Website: crate-barrel
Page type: account-selection
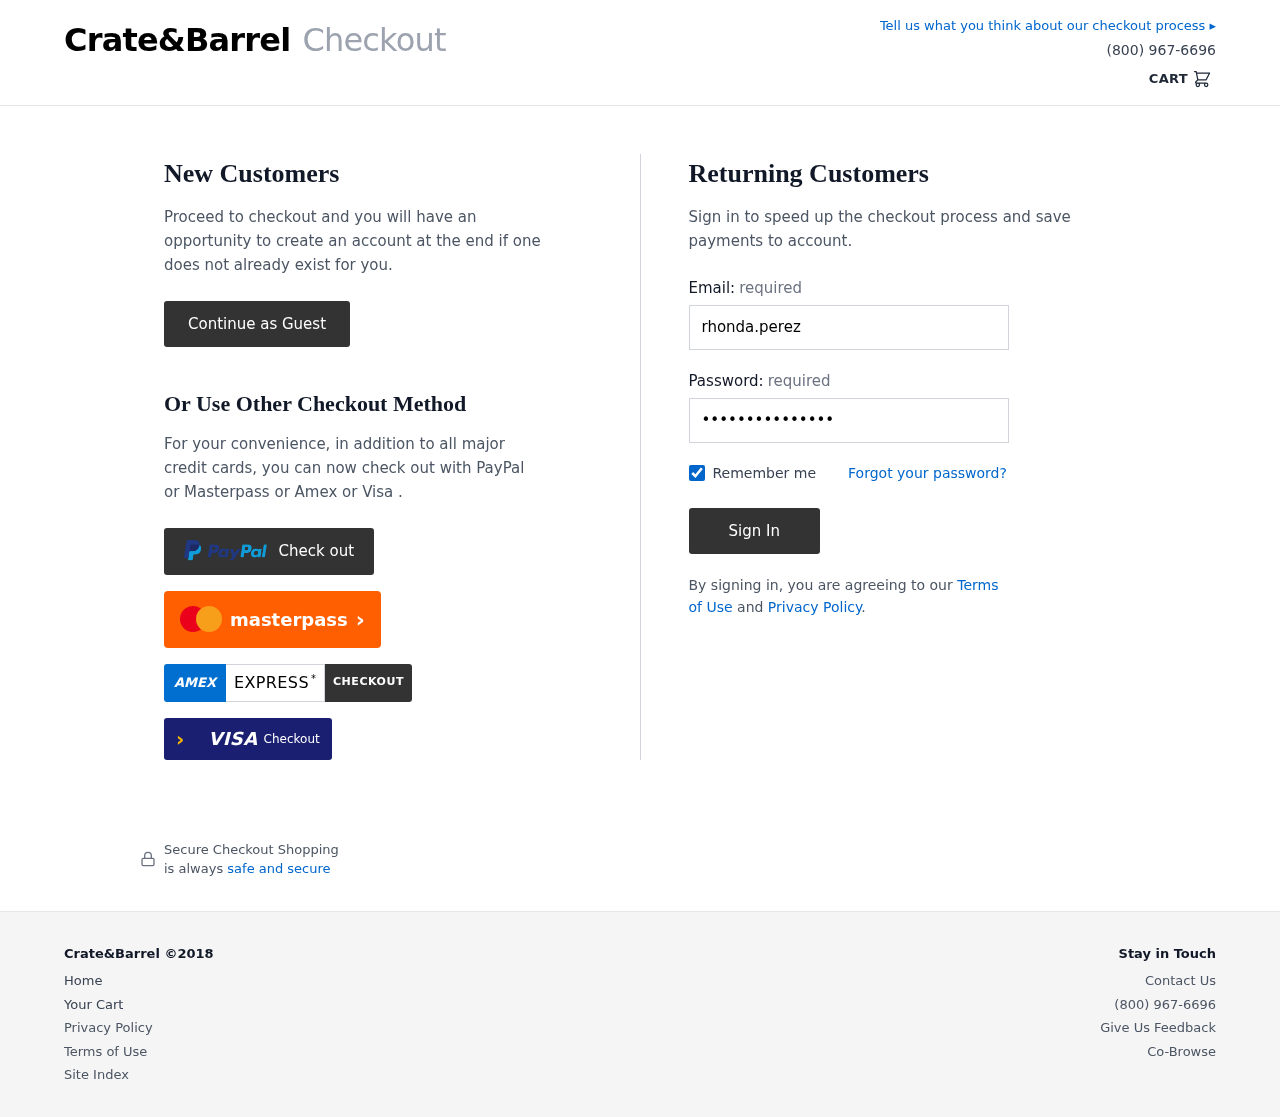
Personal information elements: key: PII_LOGIN_USERNAME
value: rhonda.perez